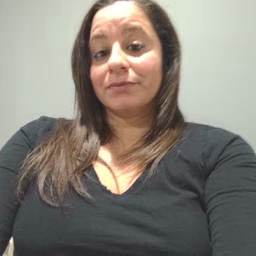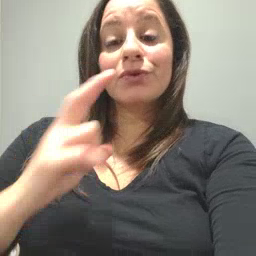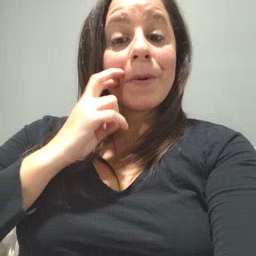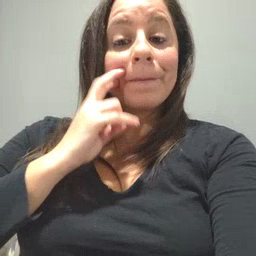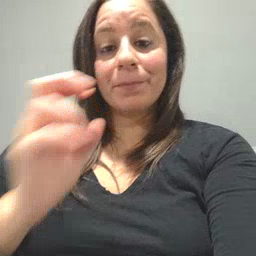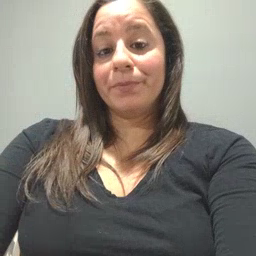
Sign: gum